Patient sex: M
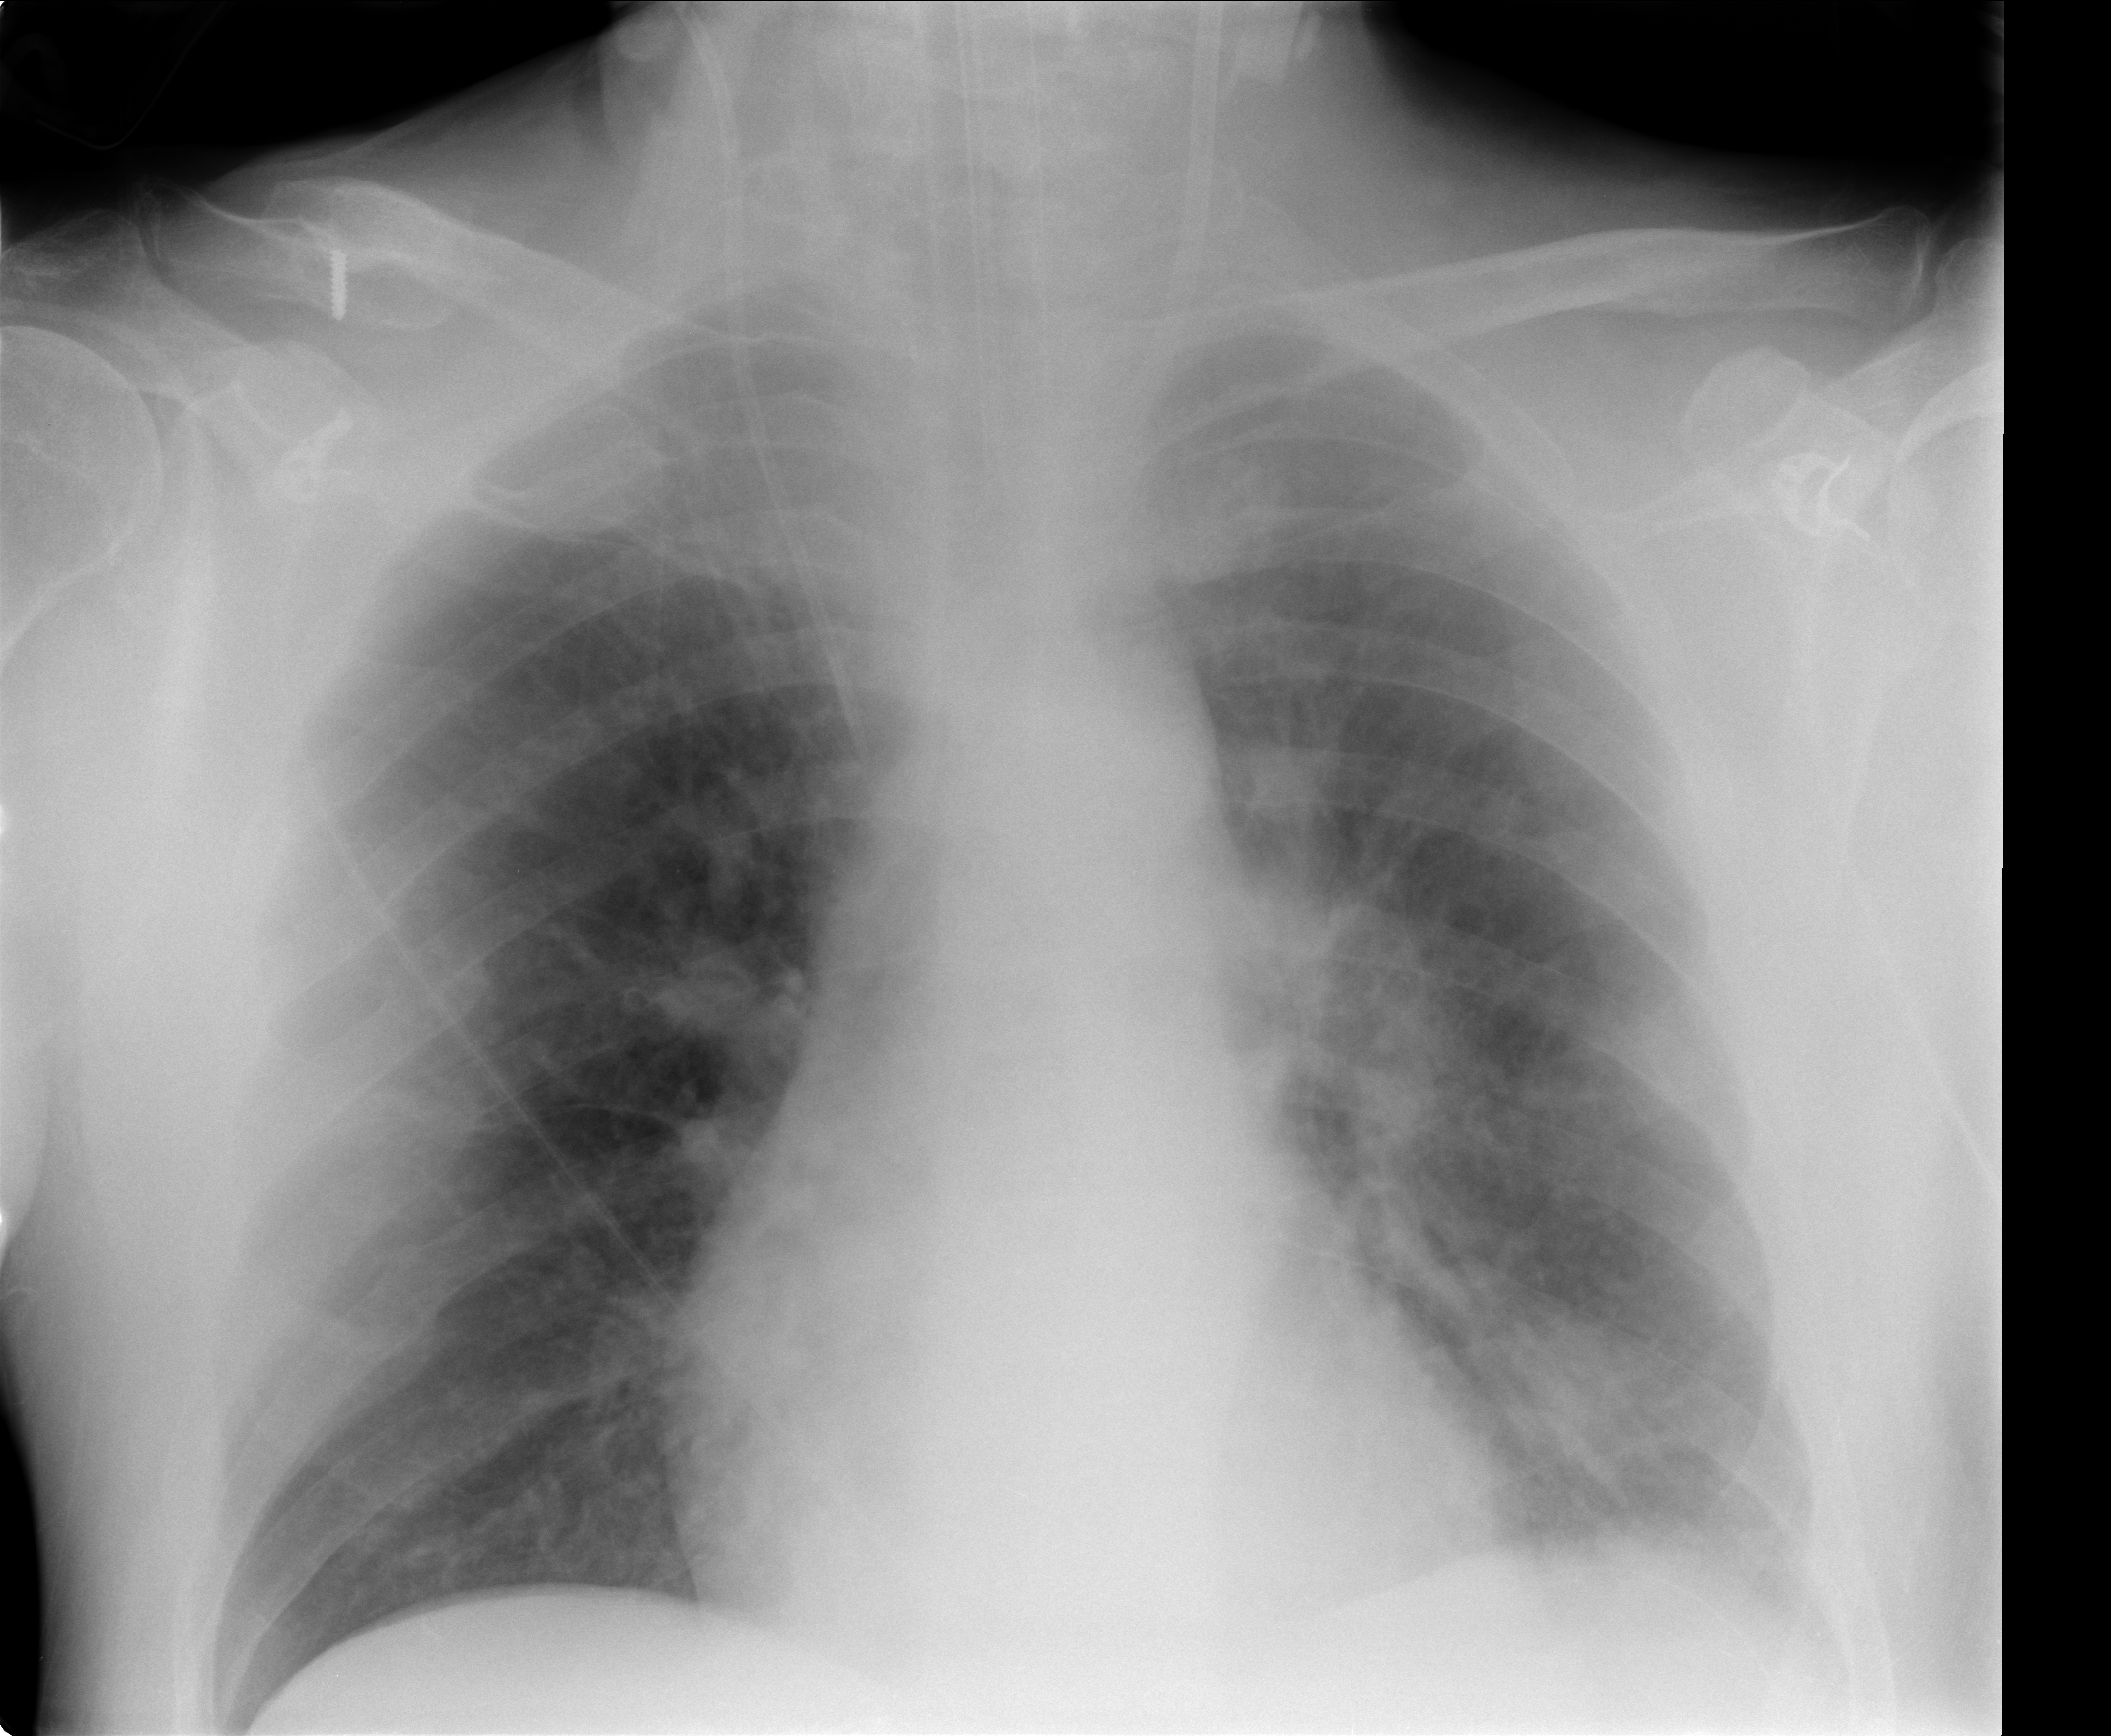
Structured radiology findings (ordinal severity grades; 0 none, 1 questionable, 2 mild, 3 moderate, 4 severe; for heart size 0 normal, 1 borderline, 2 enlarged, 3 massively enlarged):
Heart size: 0
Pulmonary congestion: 0
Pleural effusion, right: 2
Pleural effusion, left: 2
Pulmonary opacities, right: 2
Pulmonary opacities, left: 2
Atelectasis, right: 2
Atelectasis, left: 2